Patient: sex M, age 48
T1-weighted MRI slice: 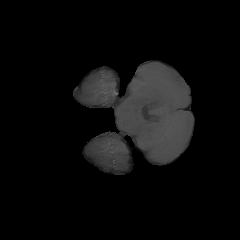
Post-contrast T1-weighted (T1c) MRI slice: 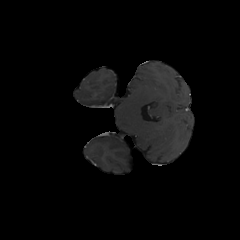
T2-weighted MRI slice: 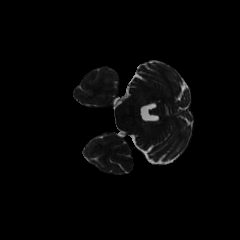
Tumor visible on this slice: no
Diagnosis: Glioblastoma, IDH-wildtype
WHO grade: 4